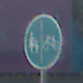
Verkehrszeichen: GetrennterRadUndGehwegRadwegRechts
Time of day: MorningAfternoon
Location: Outdoor (Suburban)
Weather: PartlyCloudy
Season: NotSpecified
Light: Natural